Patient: sex M, age 83
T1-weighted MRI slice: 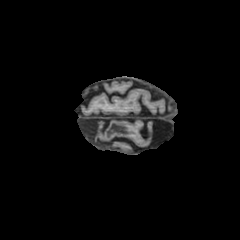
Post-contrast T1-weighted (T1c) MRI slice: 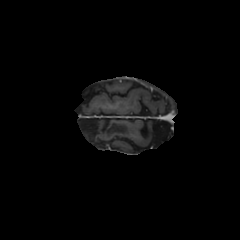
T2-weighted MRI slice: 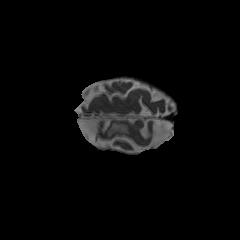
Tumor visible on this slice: no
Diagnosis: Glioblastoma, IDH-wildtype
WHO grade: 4